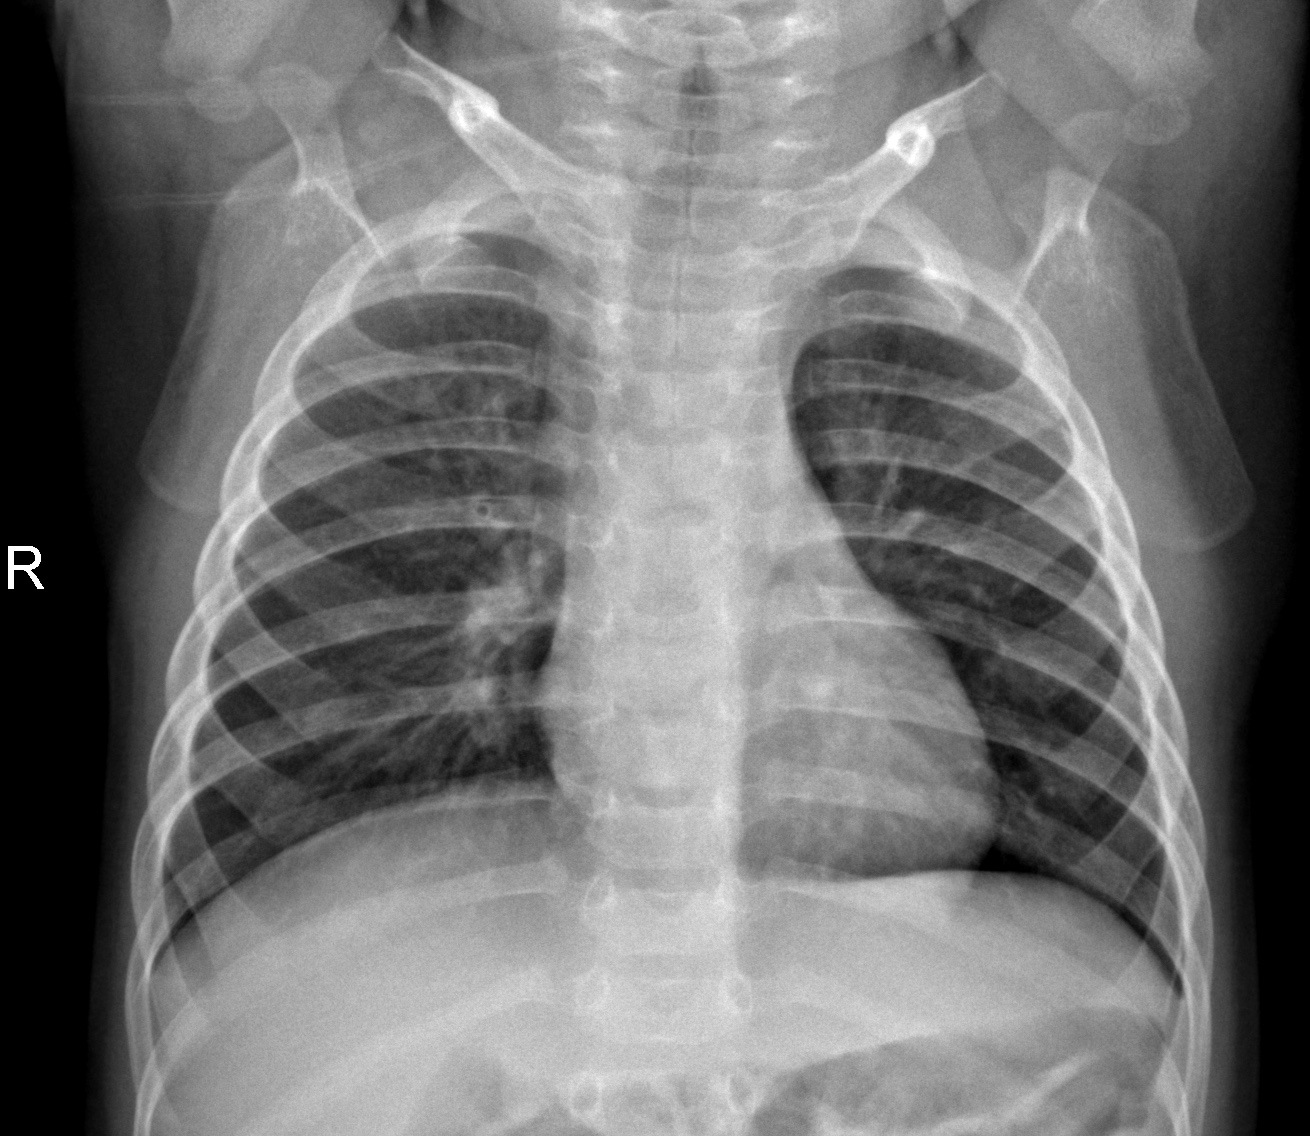
Diagnosis: NORMAL